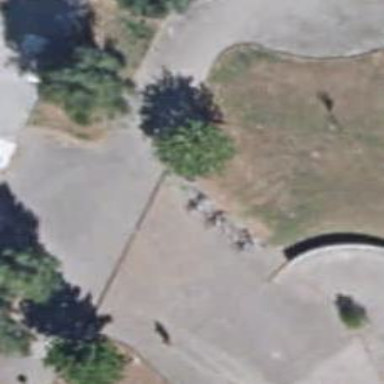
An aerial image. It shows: Bicycle parking area with stands available.